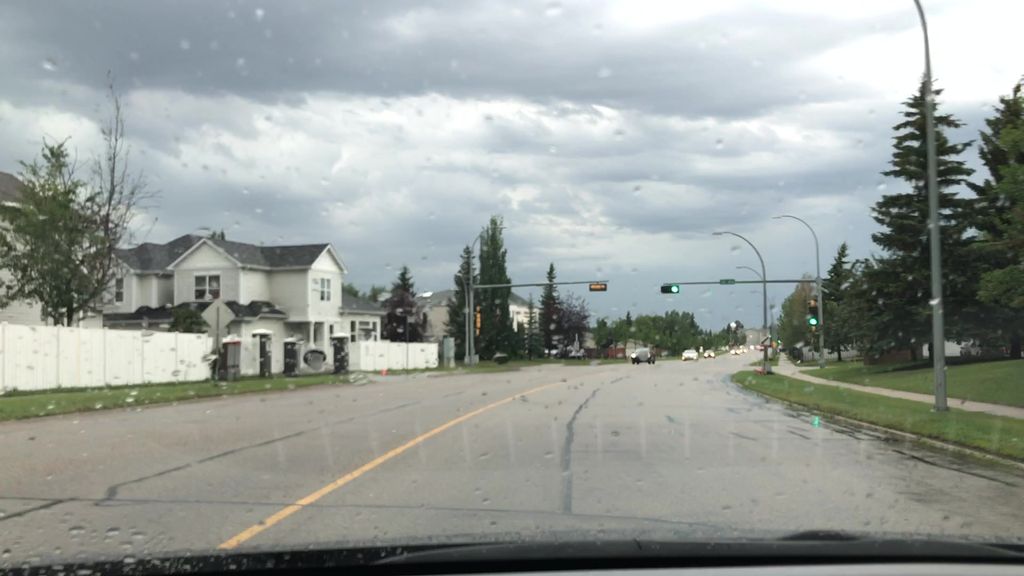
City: edmonton